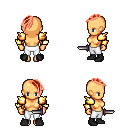
a pixel art fantasy rpg character, female body template, human, tanned skin, gold arm armor, white pants, red long mohawk hairstyle, black shoes, dagger, four views (front, back, left, right), 2x2 character sprite sheet, small pixel art, hard edges, no anti-aliasing